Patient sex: M
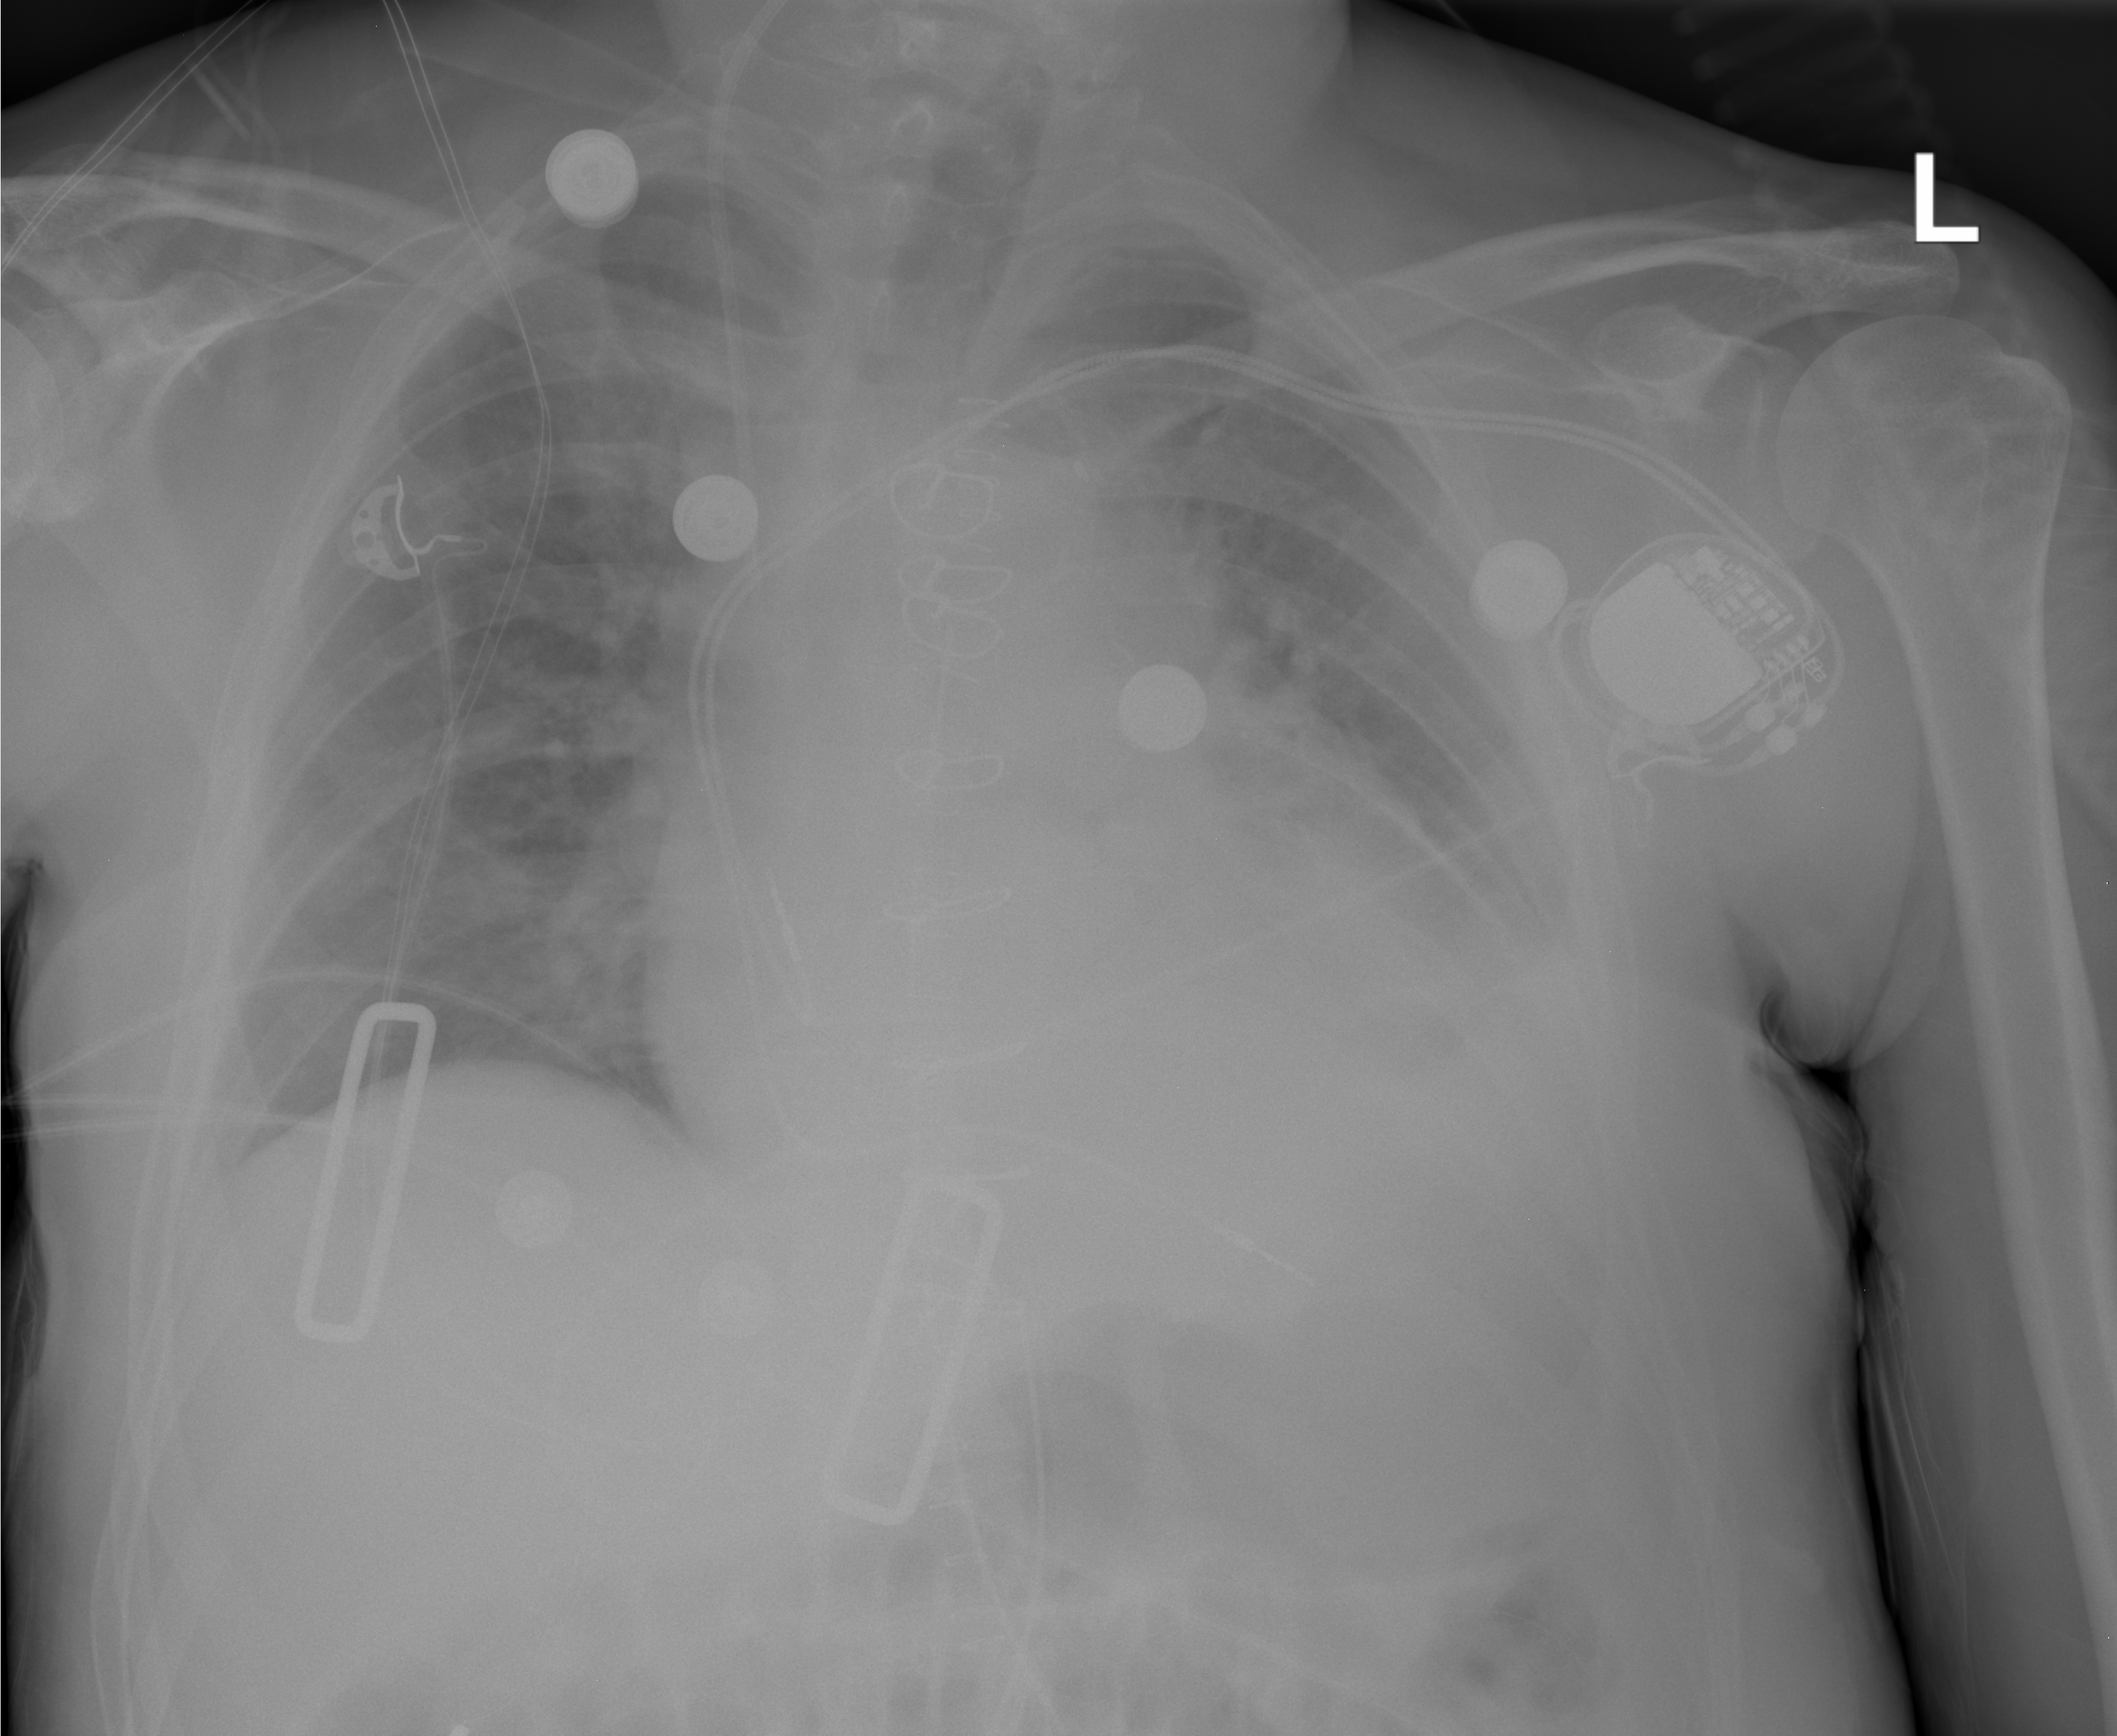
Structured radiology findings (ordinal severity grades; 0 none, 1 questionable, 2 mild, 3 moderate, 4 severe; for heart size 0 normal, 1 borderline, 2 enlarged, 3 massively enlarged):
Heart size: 1
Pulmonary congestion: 3
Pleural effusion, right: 0
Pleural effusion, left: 3
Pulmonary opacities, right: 0
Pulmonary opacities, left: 0
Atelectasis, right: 0
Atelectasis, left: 2